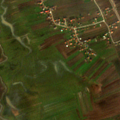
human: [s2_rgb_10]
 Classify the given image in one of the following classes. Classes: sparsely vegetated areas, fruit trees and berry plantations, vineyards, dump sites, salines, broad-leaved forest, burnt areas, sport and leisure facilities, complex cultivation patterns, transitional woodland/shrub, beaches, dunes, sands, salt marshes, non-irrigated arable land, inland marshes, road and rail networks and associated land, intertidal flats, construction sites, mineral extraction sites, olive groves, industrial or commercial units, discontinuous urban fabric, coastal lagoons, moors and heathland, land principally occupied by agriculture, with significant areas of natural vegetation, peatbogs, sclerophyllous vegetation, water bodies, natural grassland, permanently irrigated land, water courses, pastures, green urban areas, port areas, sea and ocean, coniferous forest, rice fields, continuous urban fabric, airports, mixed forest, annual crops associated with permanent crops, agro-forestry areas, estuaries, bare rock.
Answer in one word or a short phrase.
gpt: non-irrigated arable land, pastures, complex cultivation patterns